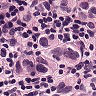
Metastatic tissue present: yes